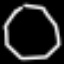
Label: octagon